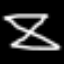
Label: hourglass